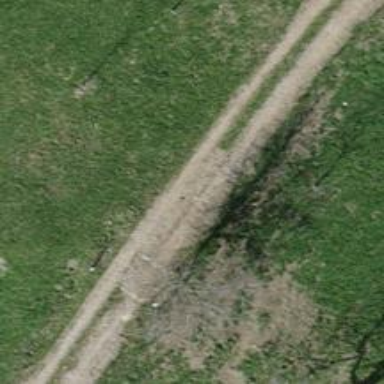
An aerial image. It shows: Track with grade3 tracktype.